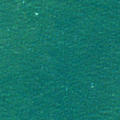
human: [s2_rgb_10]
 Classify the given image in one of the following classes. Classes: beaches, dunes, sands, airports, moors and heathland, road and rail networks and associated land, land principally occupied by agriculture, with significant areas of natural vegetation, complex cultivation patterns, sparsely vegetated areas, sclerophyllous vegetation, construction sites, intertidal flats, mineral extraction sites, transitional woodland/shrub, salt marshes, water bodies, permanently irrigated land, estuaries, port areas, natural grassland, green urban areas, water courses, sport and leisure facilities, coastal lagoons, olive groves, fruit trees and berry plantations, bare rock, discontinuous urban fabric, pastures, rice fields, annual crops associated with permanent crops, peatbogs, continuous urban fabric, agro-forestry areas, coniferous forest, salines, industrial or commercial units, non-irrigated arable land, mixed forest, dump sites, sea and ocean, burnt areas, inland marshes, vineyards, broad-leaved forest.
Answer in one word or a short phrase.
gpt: sea and ocean